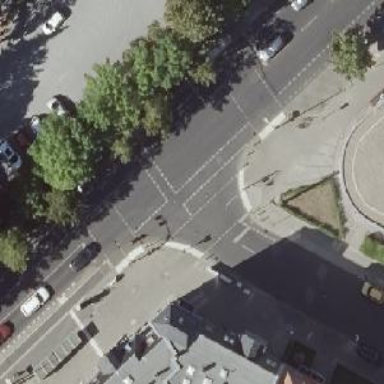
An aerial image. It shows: Road with traffic signals.